Interaction volume radius: 10 \u00c5
Interaction volume height: 35 \u00c5
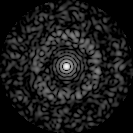
Disorder parameter: 0.8259